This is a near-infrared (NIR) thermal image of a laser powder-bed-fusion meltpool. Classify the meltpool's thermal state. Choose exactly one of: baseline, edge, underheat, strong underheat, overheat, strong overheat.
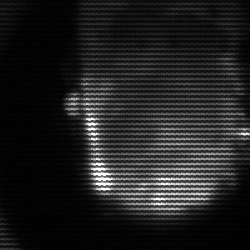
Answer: baseline